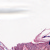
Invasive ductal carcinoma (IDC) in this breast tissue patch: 0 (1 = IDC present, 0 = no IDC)